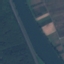
Land use / land cover: River